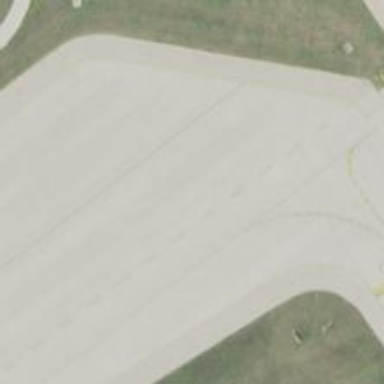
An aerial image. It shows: Image of taxiway at airport.